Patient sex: M
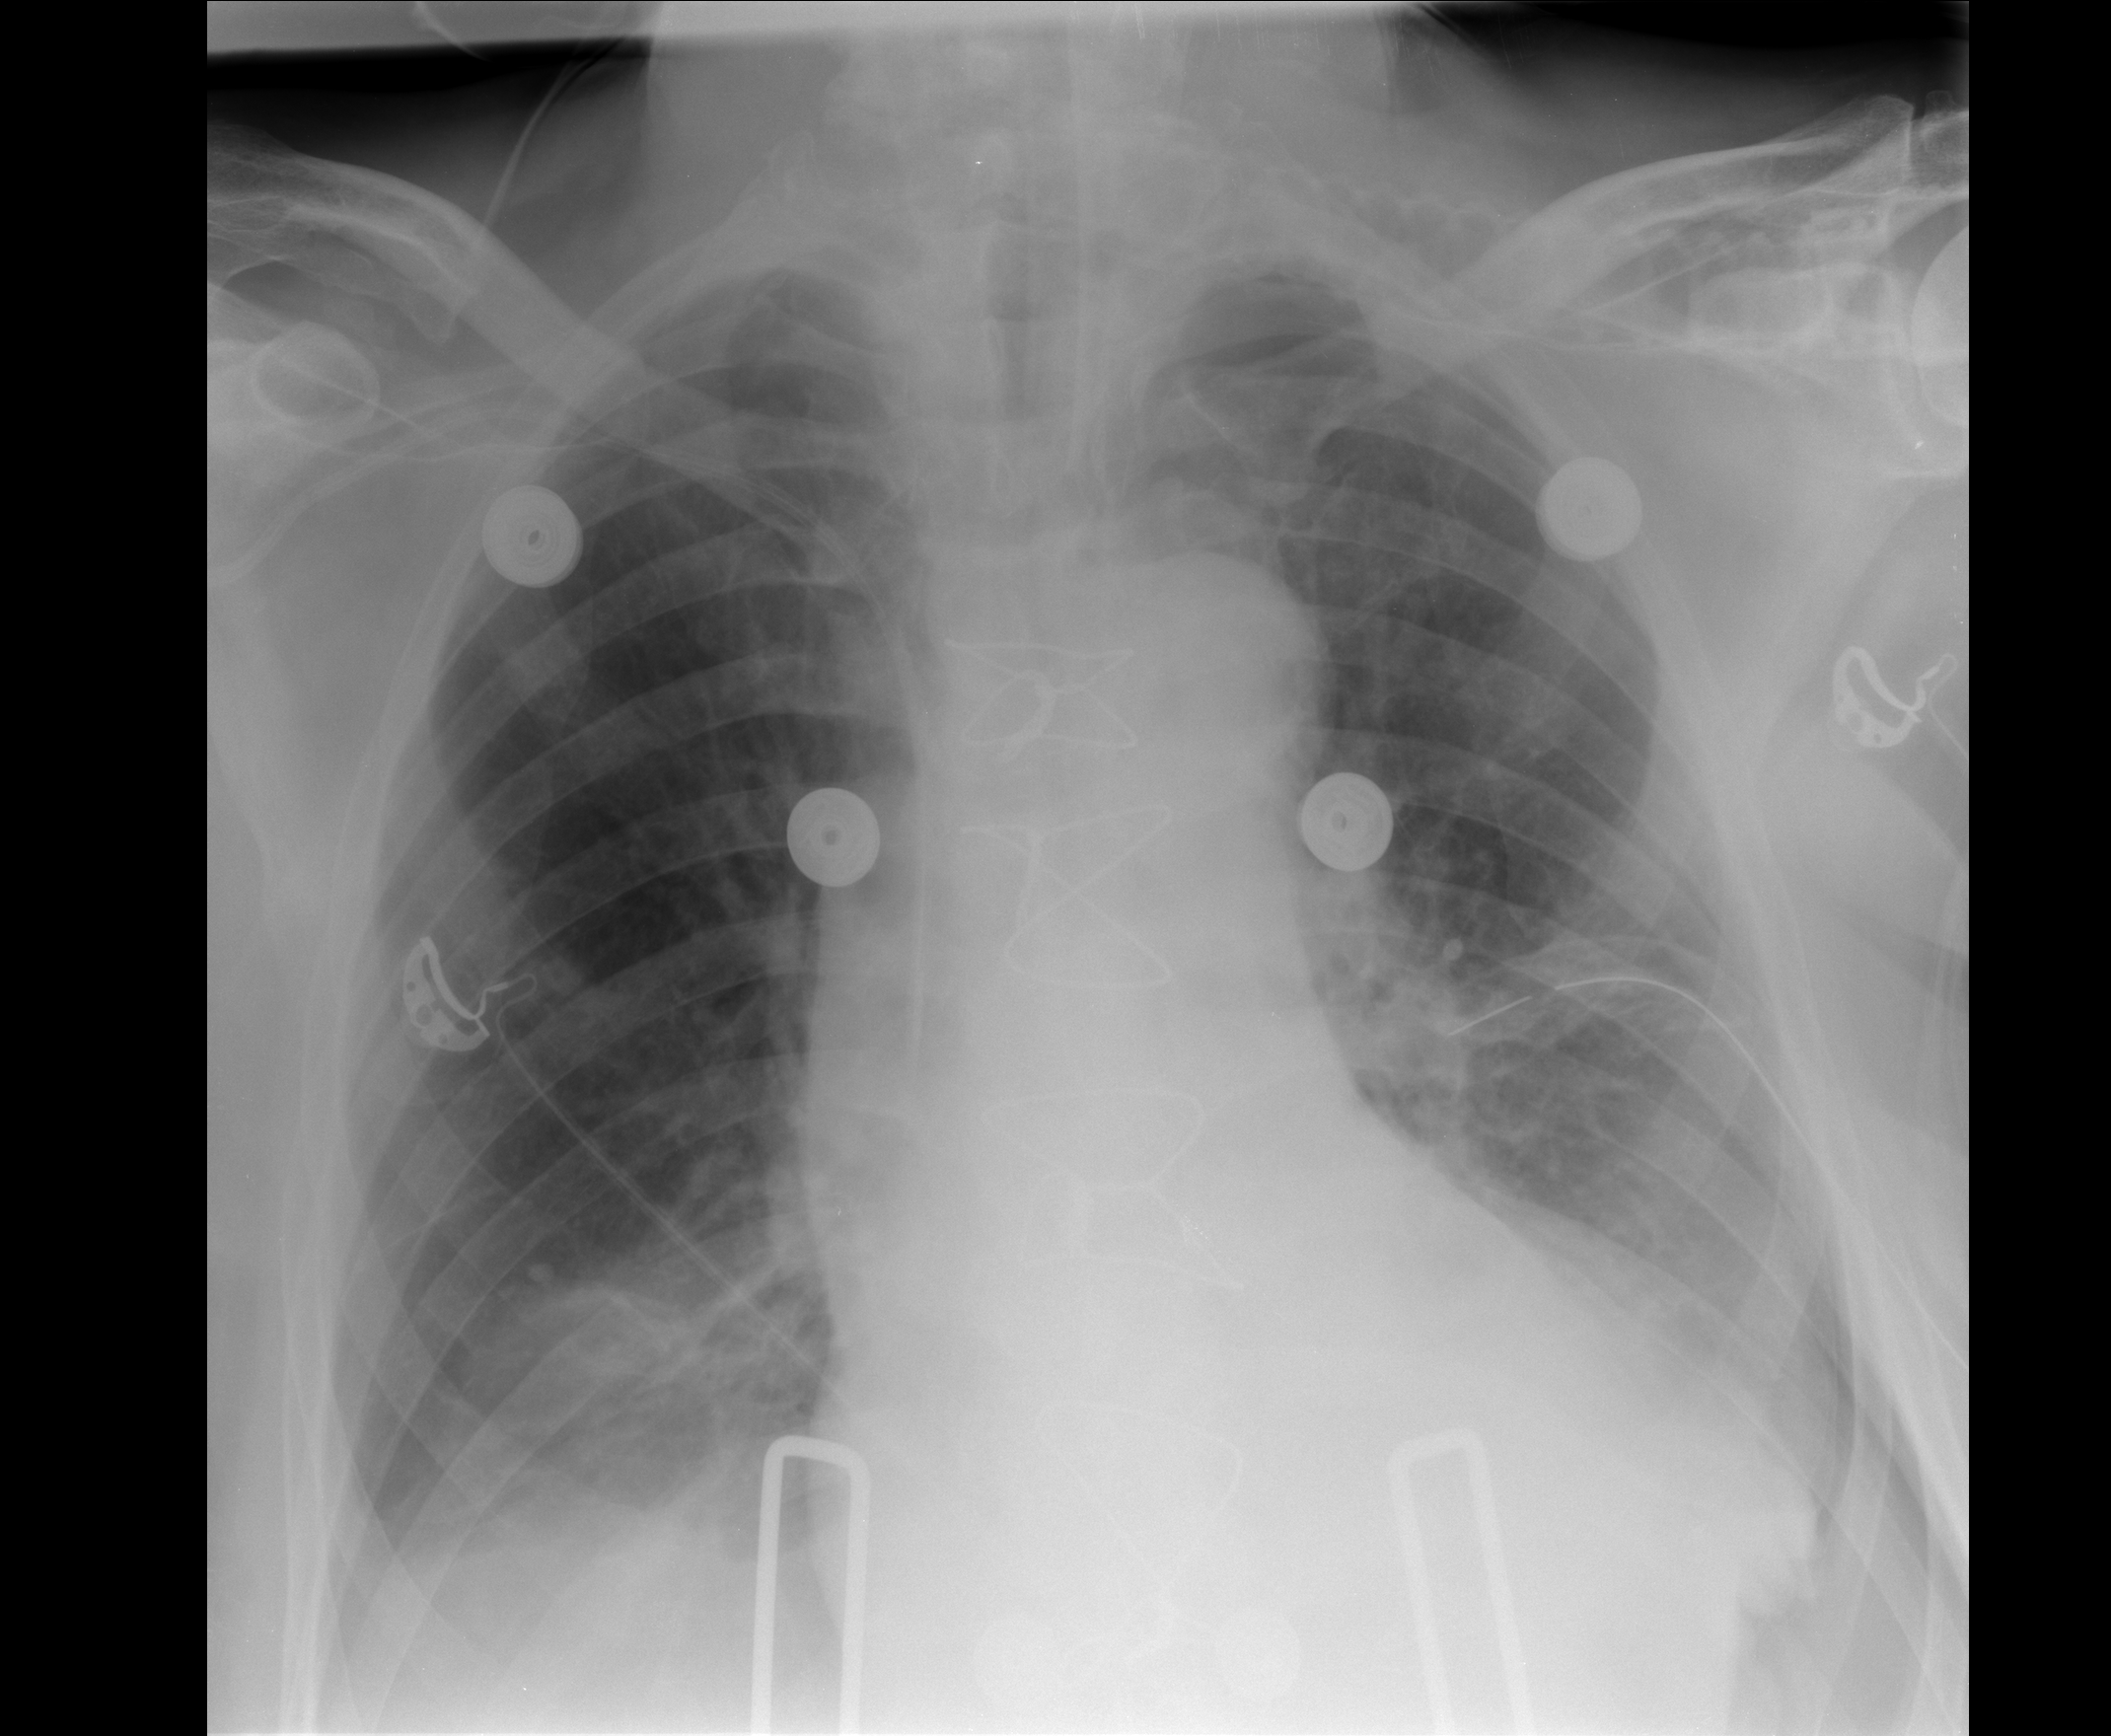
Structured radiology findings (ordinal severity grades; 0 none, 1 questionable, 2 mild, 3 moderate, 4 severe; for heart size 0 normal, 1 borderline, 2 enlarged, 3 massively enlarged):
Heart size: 2
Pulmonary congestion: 2
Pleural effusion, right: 2
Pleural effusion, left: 2
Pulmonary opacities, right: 3
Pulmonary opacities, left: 3
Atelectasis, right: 2
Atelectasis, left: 2